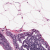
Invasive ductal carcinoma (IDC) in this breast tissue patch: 0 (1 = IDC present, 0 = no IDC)